Question: Calculate the area of the circumscribed rectangle of each polygon according to its color, and then find the sum of the areas of these circumscribed rectangle. The final result only retains the sum of the areas and retains the integer.
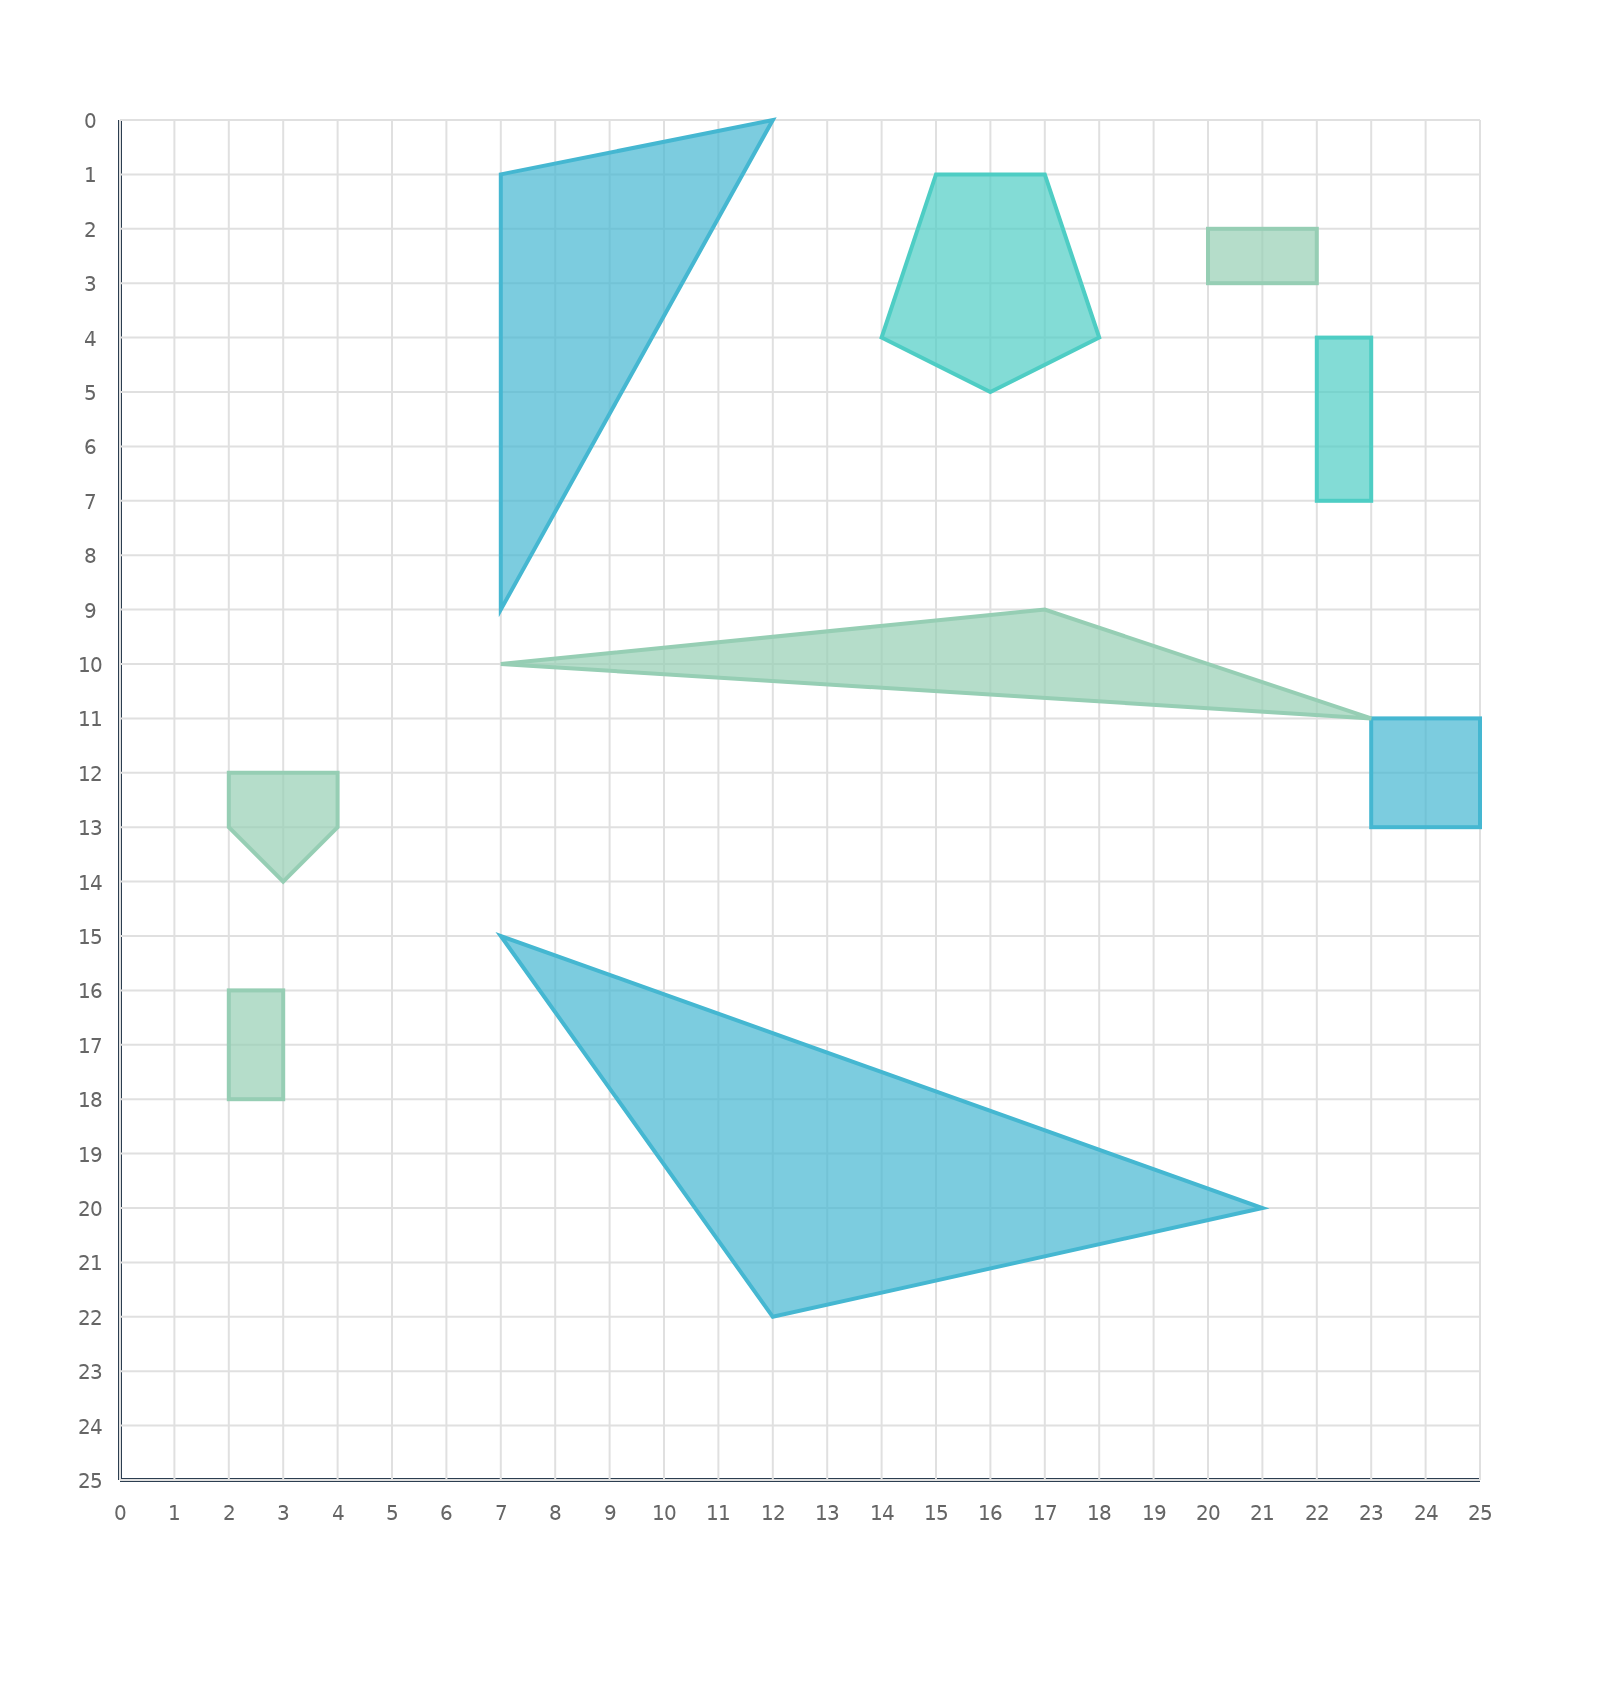
Answer: 786